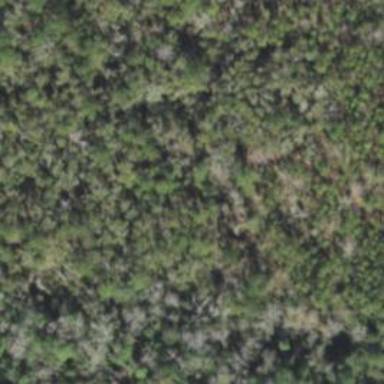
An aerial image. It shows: Mixed woodland with various types of leaves.